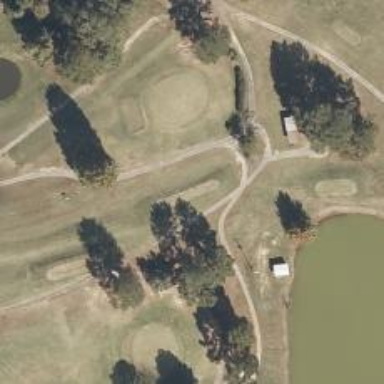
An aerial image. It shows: Grassy area designated as golf tee.